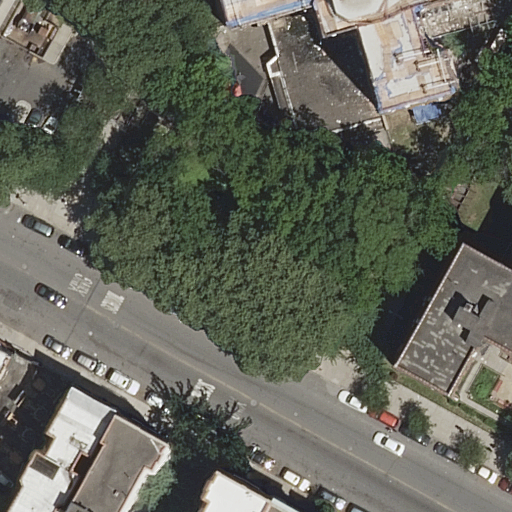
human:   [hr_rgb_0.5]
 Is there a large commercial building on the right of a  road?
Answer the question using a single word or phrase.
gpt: no

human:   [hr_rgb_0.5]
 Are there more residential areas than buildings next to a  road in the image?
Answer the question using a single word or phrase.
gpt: no

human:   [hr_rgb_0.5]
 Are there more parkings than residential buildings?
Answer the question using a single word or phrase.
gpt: no

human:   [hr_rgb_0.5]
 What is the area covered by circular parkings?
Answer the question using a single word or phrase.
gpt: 0m2

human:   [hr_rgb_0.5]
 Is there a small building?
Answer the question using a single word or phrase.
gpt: yes

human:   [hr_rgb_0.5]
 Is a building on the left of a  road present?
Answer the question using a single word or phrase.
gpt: yes

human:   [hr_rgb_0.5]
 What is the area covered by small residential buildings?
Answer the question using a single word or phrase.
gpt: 55m2

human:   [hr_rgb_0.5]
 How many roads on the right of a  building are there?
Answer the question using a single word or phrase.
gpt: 3

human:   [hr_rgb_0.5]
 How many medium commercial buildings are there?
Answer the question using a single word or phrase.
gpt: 0

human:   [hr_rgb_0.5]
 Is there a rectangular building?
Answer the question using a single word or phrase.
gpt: yes

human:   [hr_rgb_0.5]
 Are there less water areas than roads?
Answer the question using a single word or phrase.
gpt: yes

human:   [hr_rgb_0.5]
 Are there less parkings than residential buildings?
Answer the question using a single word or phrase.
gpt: yes

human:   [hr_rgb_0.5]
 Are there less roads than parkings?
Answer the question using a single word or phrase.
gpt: no

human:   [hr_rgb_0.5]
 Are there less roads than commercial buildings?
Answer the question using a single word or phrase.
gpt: no

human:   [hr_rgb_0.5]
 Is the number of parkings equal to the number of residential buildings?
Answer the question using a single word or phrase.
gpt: no

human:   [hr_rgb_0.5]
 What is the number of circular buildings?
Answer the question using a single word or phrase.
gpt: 0

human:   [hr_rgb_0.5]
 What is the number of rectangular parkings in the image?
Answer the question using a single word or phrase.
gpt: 1

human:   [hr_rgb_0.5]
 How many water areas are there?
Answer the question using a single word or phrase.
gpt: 0

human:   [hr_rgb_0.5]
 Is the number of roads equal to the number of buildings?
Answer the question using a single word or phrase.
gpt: no

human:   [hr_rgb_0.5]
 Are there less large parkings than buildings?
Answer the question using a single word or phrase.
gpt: yes

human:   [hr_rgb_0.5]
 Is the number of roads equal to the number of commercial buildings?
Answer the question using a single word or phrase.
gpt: no

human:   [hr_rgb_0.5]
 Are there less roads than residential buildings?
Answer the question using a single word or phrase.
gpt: yes

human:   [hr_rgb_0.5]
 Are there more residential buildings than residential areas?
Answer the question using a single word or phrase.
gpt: yes

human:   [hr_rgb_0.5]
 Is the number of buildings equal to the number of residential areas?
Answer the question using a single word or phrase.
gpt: no

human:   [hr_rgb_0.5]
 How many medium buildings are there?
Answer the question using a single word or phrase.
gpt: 4

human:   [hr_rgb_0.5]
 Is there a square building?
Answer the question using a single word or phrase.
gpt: no

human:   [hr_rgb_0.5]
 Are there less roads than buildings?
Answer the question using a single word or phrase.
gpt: yes

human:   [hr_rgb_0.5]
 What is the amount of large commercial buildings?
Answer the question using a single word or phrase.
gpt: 0

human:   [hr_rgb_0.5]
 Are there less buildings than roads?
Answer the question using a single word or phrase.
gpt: no

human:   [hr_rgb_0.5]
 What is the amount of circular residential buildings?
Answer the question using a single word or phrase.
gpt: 0

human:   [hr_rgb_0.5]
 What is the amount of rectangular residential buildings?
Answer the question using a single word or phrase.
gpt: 2

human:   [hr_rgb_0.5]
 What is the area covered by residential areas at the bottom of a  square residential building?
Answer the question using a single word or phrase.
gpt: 0m2

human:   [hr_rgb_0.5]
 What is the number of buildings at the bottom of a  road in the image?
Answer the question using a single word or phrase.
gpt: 6

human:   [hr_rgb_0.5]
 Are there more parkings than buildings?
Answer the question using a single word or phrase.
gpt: no

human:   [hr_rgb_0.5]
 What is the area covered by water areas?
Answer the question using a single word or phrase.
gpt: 0m2

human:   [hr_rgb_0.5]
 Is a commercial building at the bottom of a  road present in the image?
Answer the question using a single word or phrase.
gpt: no